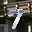
Label: 7